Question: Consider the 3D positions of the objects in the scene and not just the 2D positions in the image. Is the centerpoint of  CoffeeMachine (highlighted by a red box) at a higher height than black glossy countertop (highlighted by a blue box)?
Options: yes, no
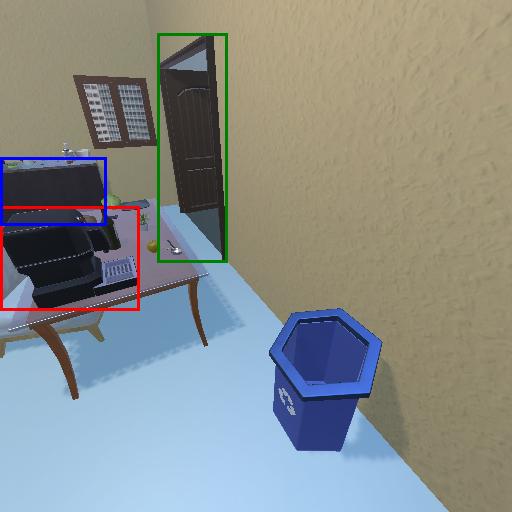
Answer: yes